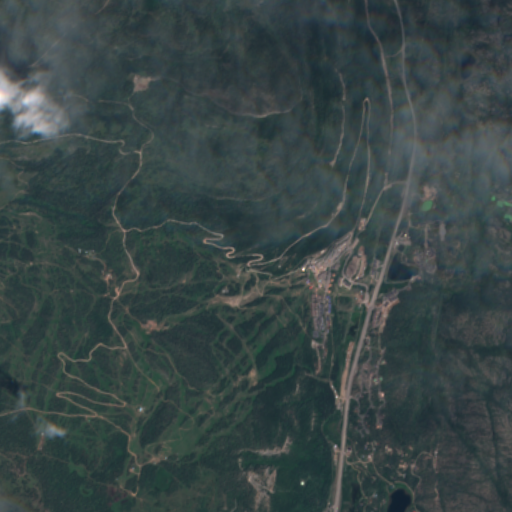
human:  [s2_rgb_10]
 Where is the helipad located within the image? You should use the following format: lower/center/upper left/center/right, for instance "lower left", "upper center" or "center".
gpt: The helipad is located in the center right of the image.
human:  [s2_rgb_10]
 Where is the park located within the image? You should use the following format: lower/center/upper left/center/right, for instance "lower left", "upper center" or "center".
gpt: The park is located in the center right of the image.
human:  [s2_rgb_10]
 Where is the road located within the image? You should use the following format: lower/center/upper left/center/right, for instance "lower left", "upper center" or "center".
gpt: There is no road in the image.